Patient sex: M
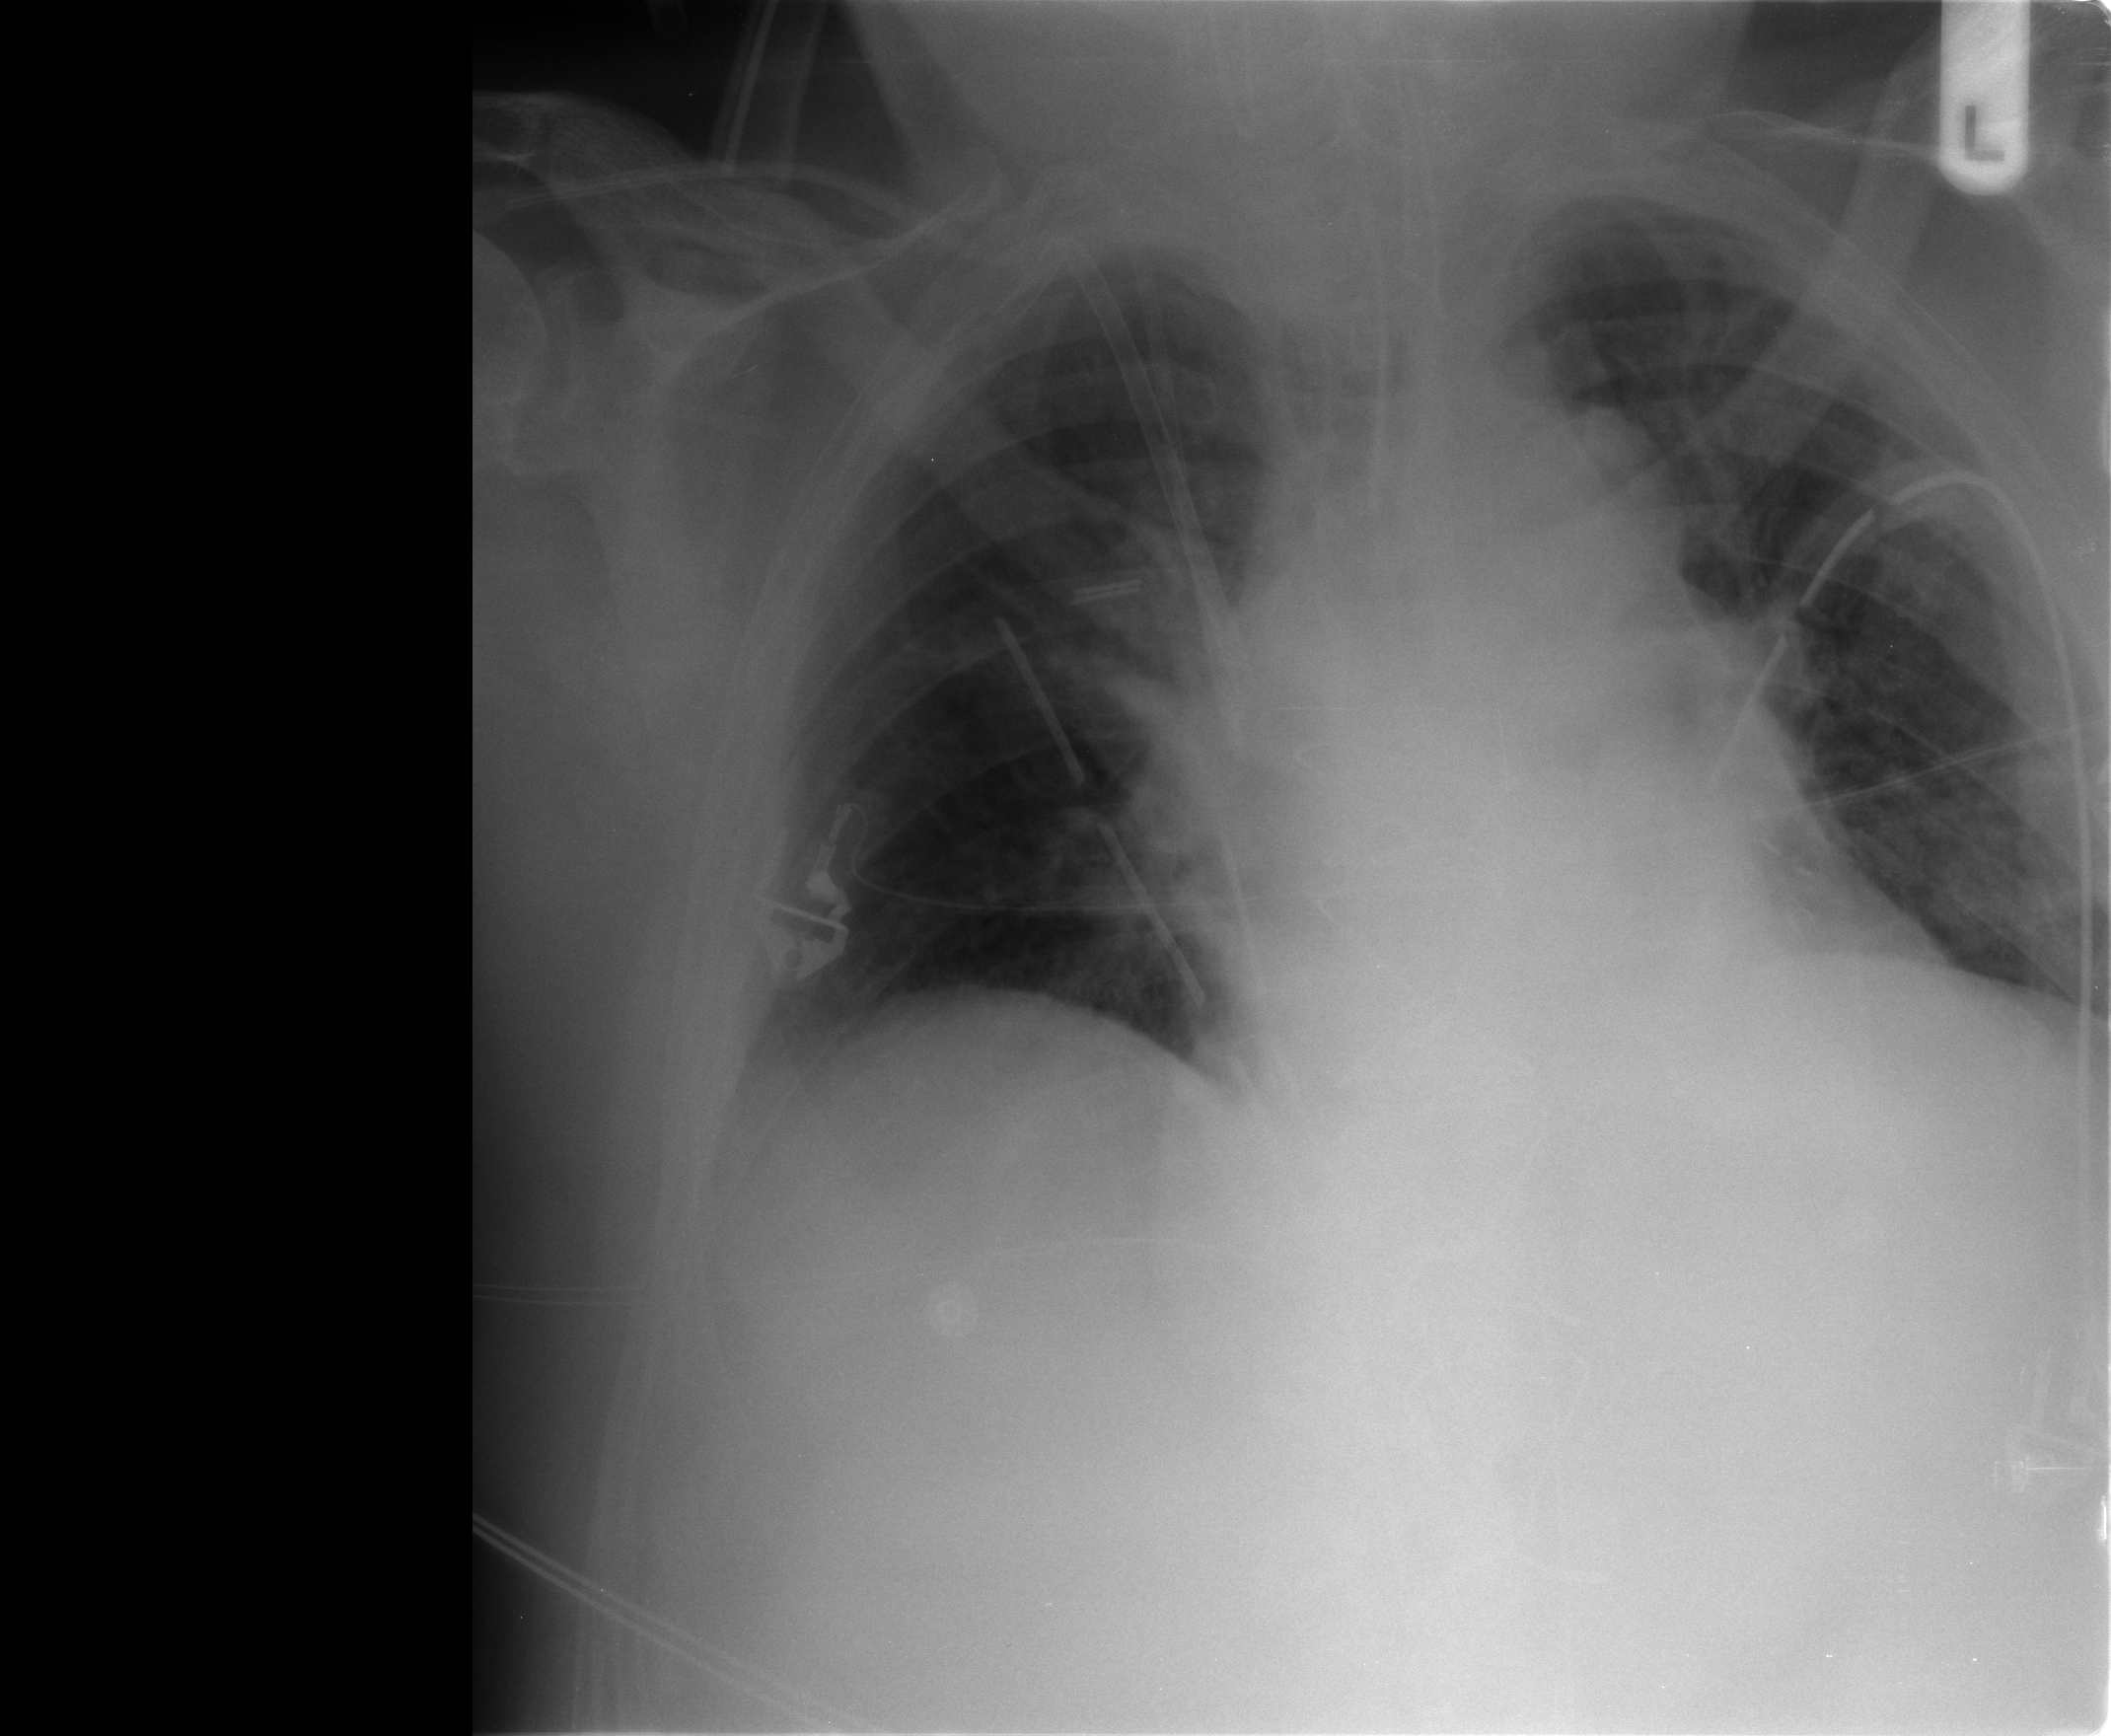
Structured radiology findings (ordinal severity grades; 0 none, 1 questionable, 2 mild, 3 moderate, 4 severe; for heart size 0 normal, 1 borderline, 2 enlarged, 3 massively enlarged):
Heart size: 2
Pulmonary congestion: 2
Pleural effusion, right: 0
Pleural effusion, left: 0
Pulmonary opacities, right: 0
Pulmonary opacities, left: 0
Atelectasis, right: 2
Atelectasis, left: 1